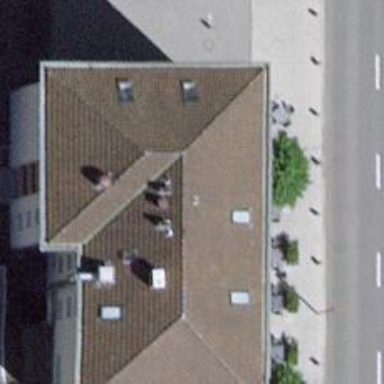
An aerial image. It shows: Restaurant.